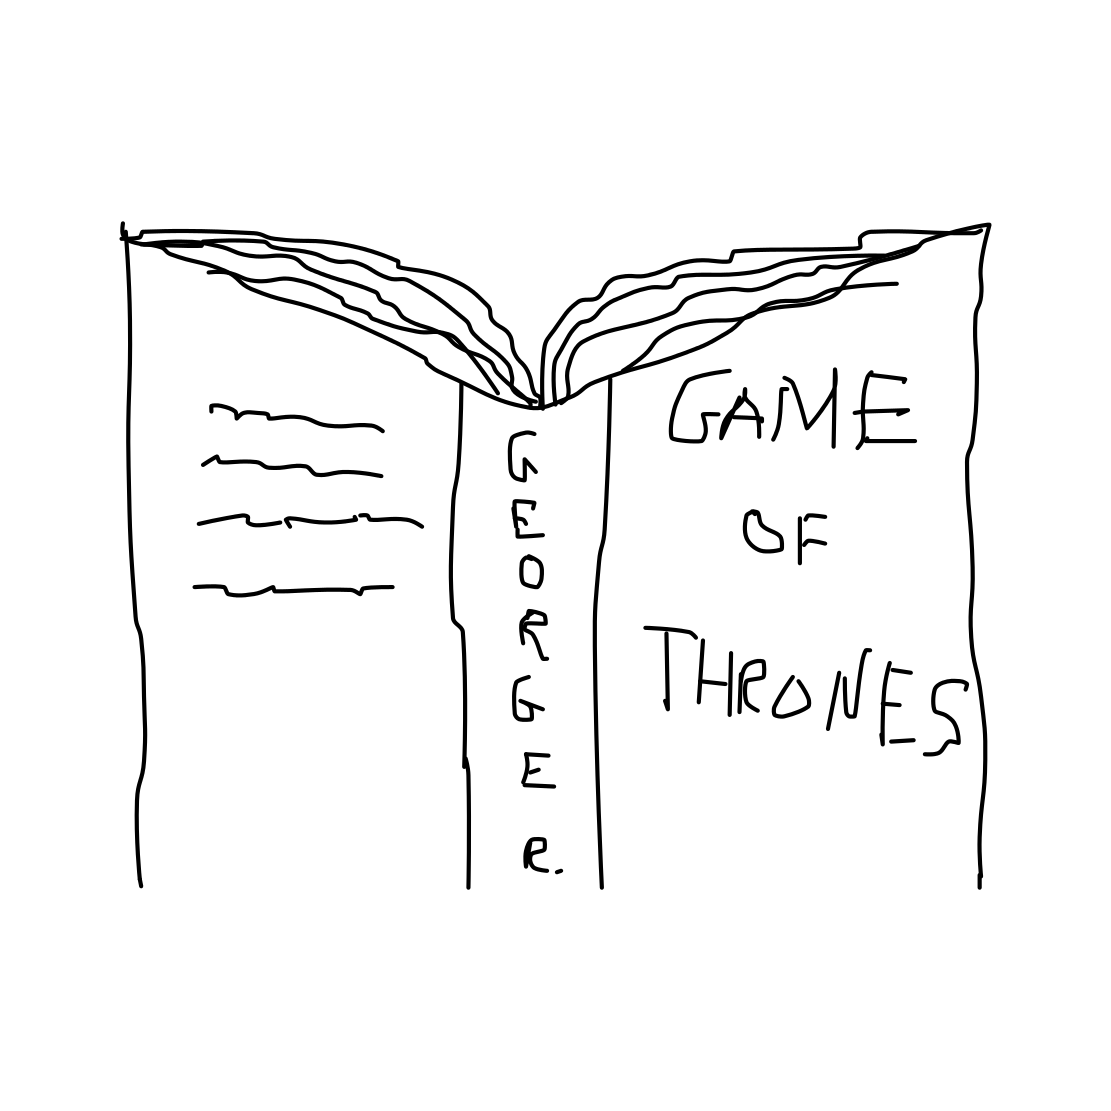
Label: book